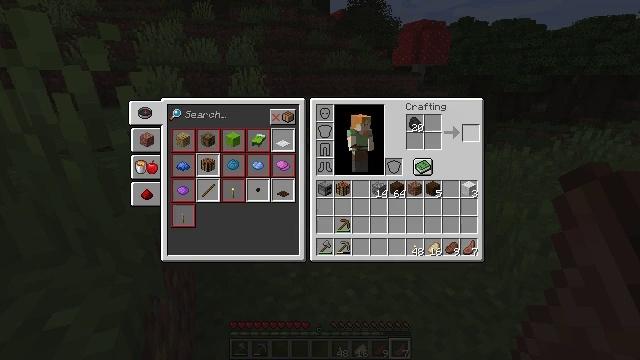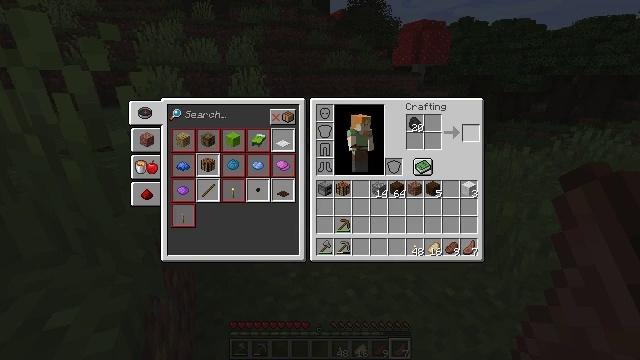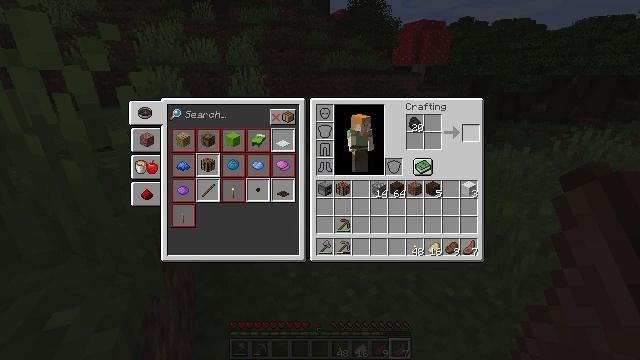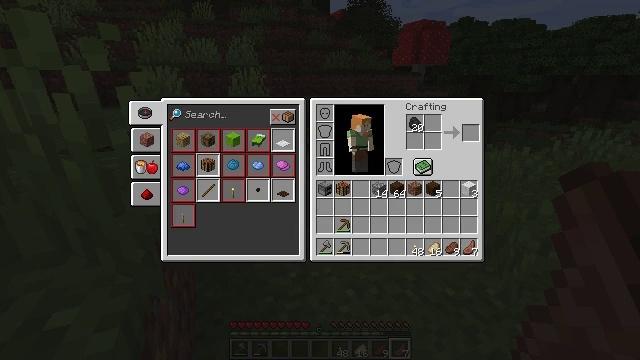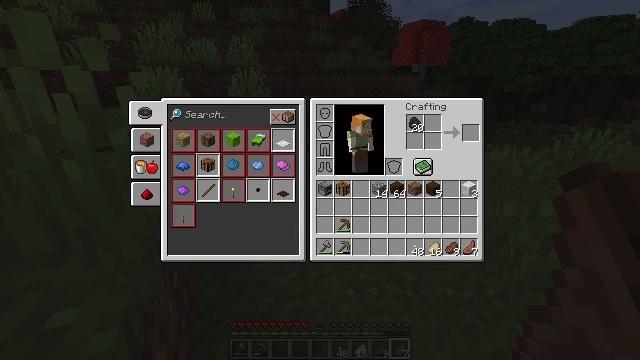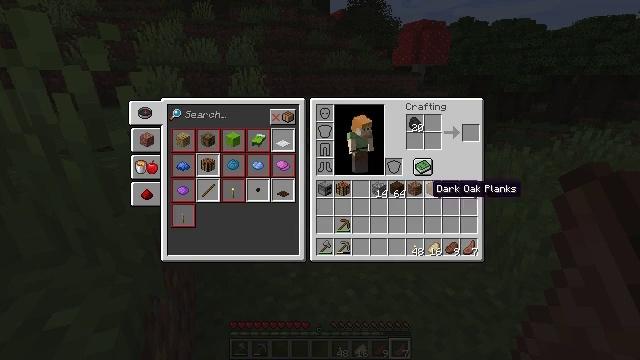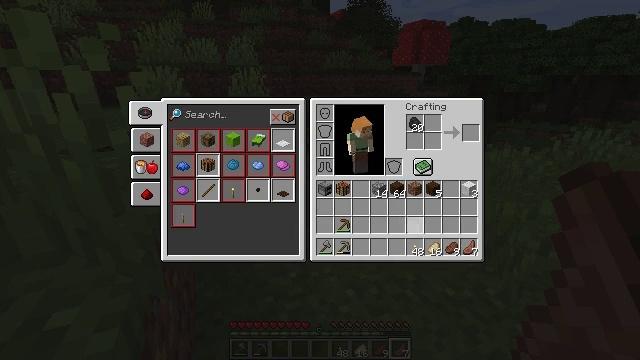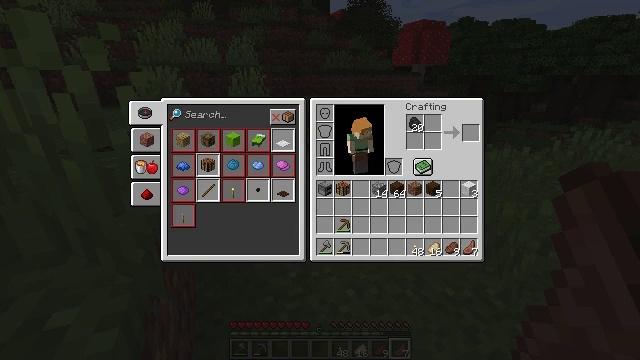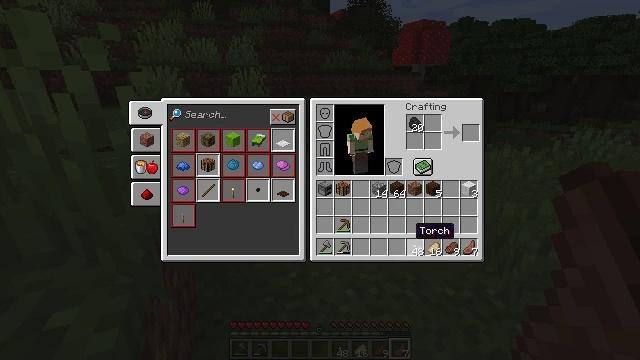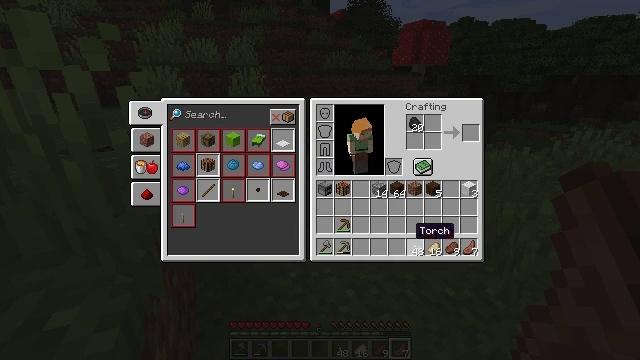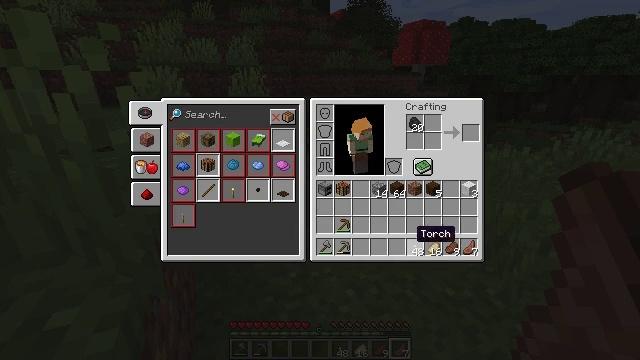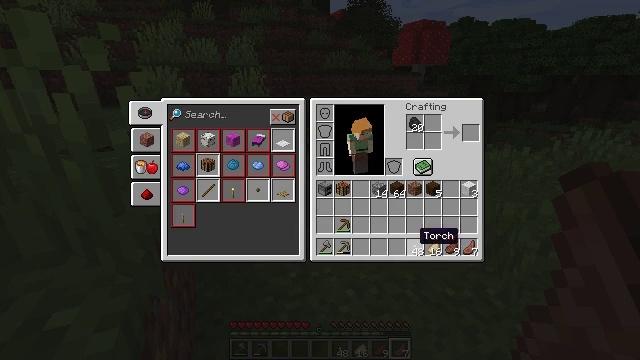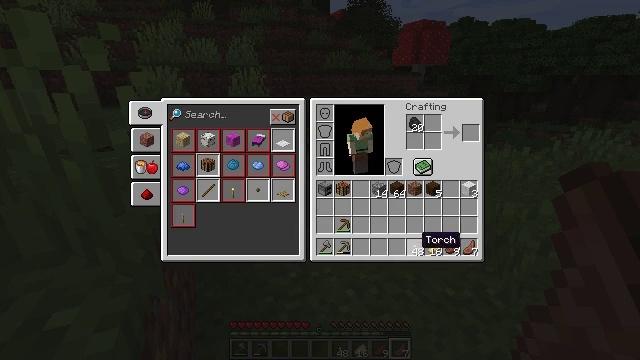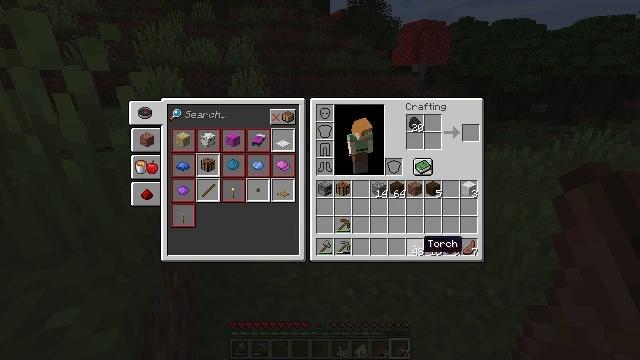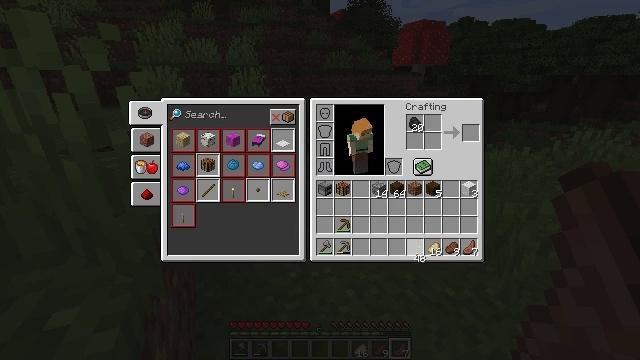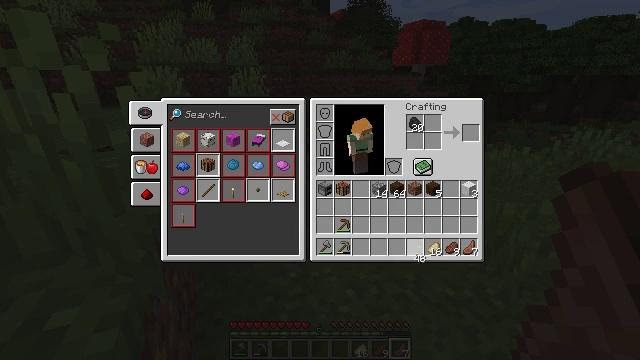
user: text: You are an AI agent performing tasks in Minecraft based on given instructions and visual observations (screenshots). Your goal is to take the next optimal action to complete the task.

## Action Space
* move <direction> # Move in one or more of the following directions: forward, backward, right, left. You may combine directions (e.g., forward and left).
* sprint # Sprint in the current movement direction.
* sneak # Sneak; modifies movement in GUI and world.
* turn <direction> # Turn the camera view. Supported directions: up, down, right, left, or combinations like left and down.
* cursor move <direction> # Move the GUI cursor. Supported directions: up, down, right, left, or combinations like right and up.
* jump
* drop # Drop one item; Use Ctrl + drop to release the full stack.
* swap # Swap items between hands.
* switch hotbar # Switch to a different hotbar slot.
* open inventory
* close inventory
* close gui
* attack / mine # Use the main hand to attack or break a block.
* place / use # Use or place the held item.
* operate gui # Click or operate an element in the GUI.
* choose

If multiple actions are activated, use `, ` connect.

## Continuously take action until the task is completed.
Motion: motion action
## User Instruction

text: Collect the azure bluet for decoration.
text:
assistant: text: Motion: sneak, open gui
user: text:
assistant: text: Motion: no_op
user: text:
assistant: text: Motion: cursor move down
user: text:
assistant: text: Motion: cursor move left and down
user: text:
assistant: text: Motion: cursor move left and down
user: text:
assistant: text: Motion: cursor move left and down
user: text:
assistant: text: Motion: cursor move down
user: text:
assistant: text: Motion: no_op
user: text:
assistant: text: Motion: no_op
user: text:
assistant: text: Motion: no_op
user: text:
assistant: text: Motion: no_op
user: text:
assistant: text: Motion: no_op
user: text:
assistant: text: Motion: no_op
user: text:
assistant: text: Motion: operate gui
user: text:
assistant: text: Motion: operate gui
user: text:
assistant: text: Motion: cursor move up, operate gui
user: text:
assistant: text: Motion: cursor move up
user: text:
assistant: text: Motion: cursor move left and up
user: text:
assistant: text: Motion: cursor move left and up
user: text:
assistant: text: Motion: no_op
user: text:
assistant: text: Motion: no_op
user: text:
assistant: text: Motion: no_op
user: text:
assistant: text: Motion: no_op
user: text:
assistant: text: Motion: no_op
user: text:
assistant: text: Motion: no_op
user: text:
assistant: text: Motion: no_op
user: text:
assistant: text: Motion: no_op
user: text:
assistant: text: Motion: operate gui
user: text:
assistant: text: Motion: operate gui
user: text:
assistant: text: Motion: no_op